Interaction volume radius: 5 \u00c5
Interaction volume height: 20 \u00c5
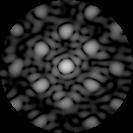
Disorder parameter: 0.2916